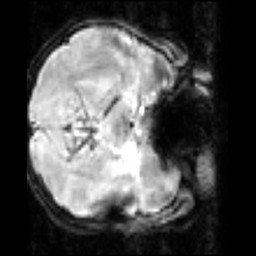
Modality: inplaneT2
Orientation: axial
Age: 19
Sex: male